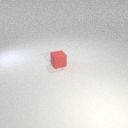
small red rubber cube